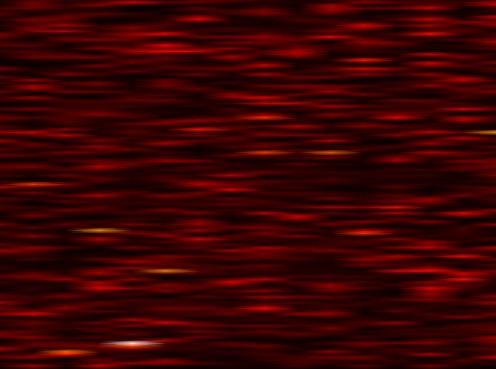
Label: UFMC